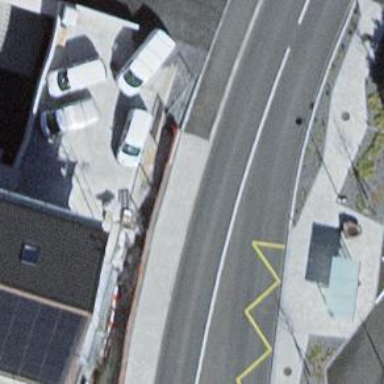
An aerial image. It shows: Public transport stop position.